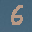
Label: 6